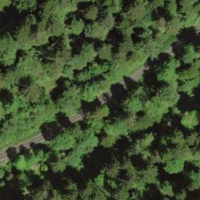
EUNIS habitat code: 44
Species observed at this site:
Neottia nidus-avis